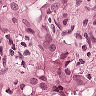
Metastatic tissue present: yes